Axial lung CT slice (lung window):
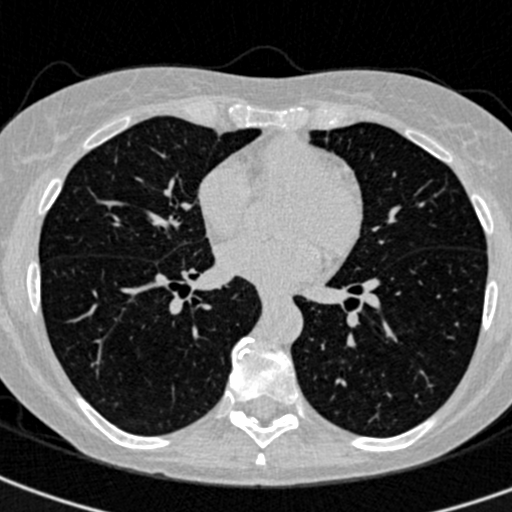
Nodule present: no